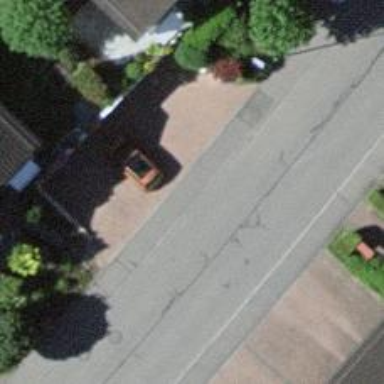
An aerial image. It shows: Driveway leading to service road.